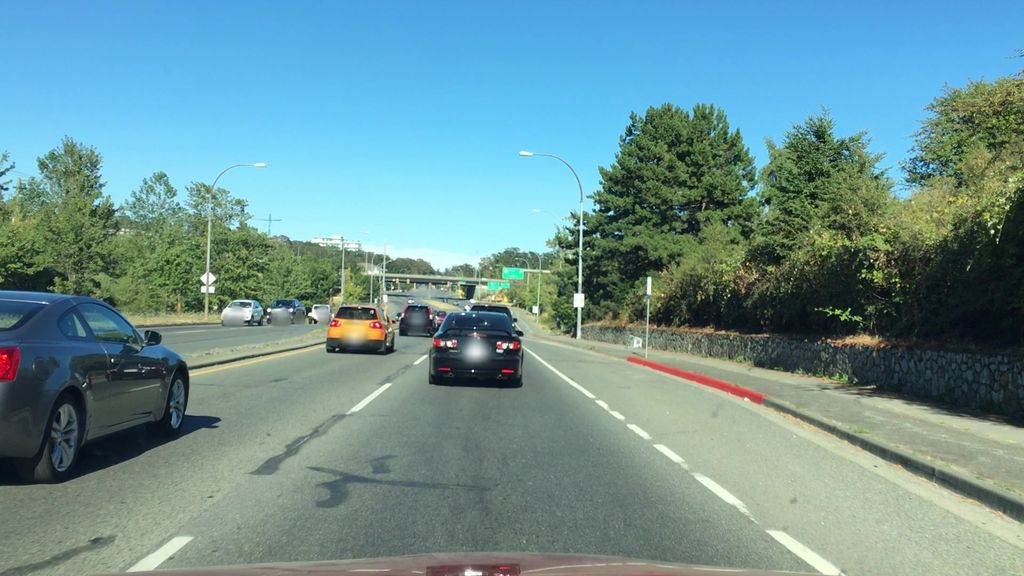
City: victoria